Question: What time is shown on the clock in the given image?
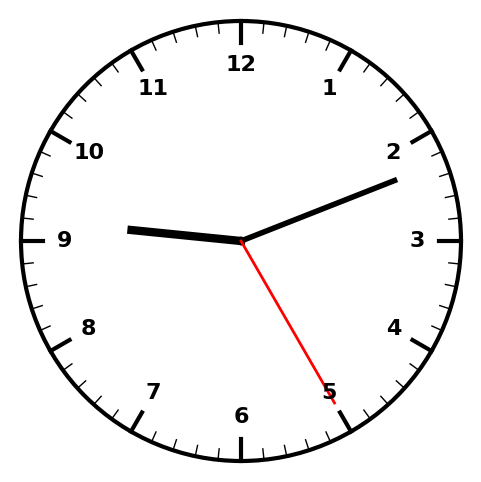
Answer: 09:11:25